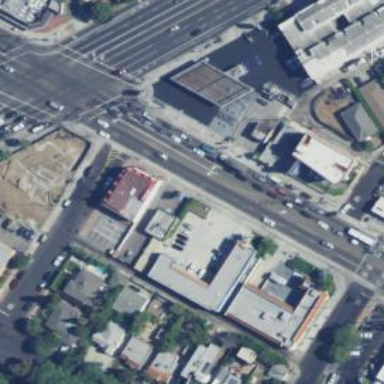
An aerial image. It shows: Primary highway with asphalt surface surrounded by commercial establishments.